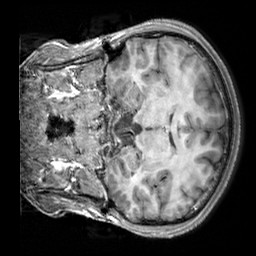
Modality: T1w
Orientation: coronal
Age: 23
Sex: male
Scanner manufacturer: siemens
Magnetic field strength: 3 T
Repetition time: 2.3 s
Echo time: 0.00303 s